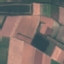
Land use / land cover: AnnualCrop